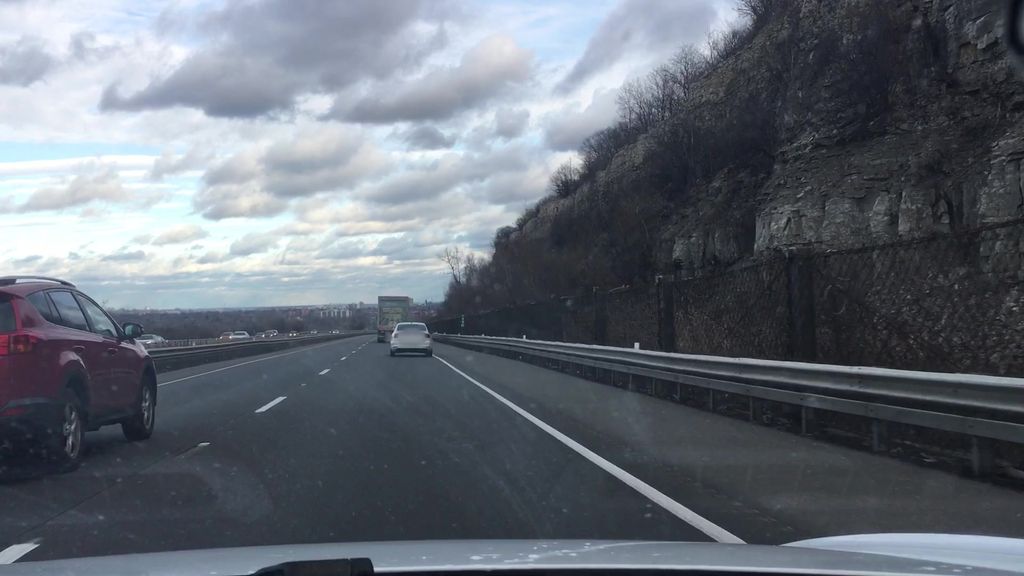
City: hamilton